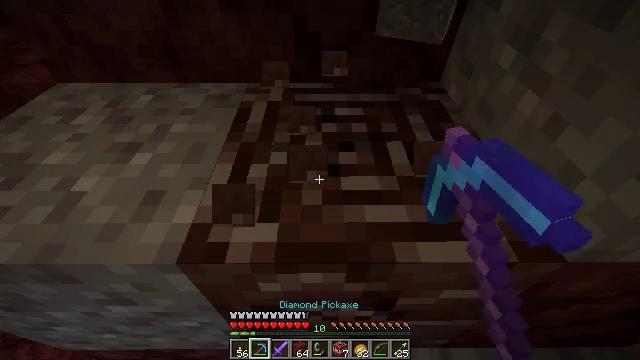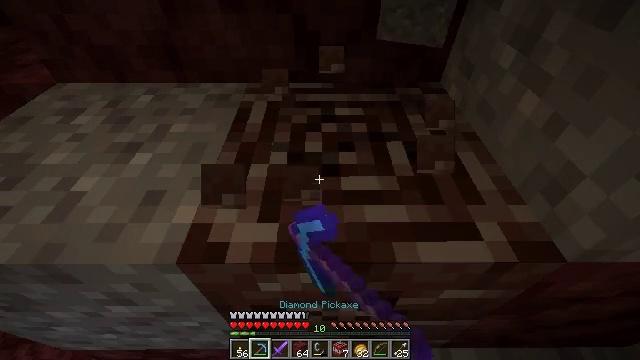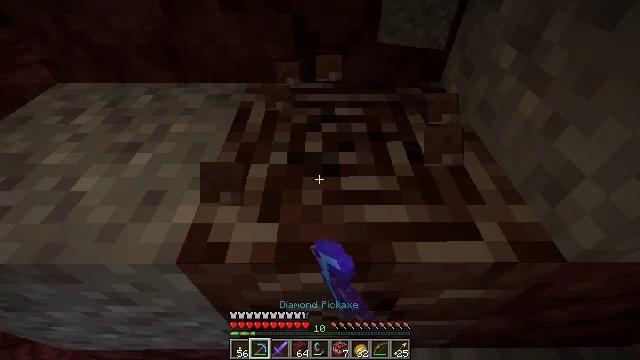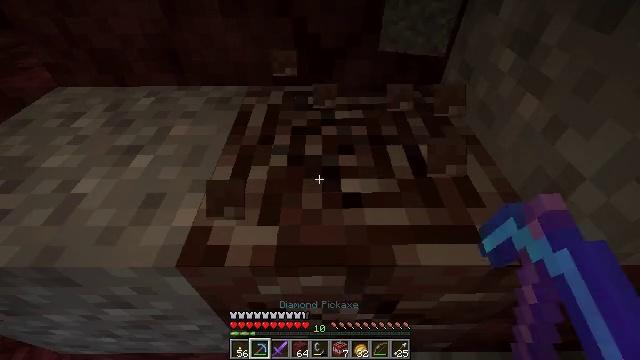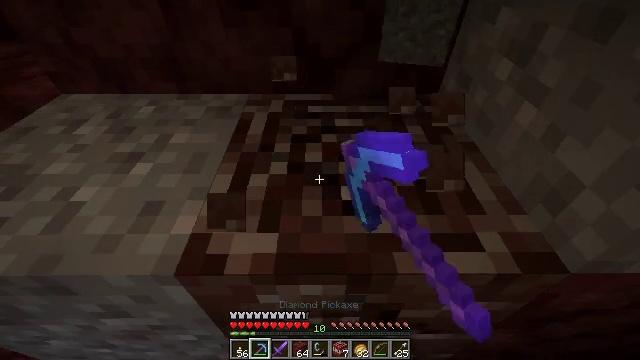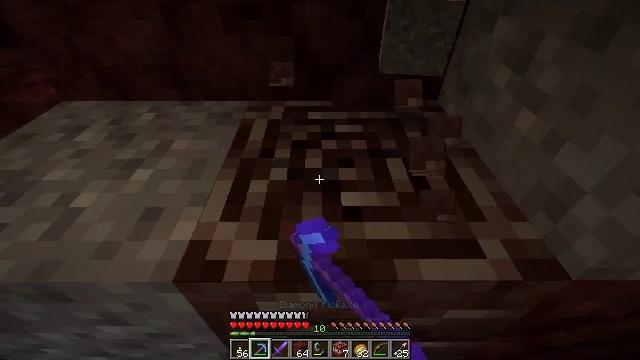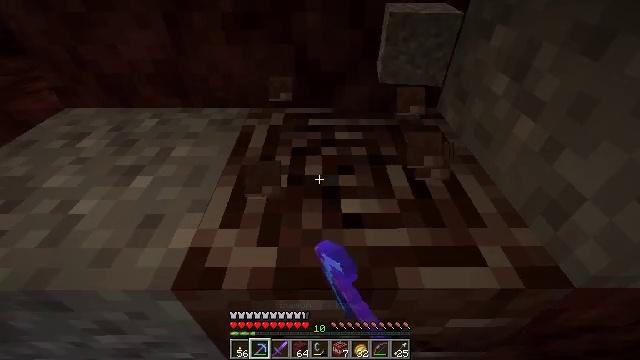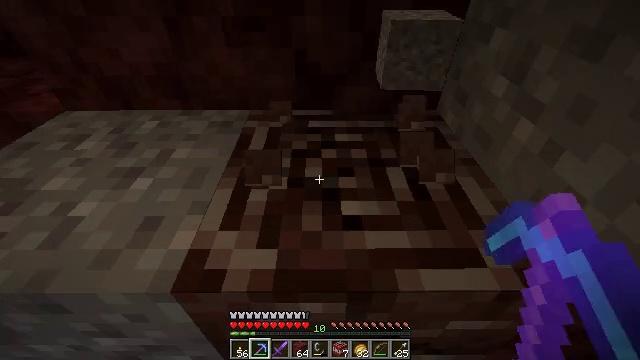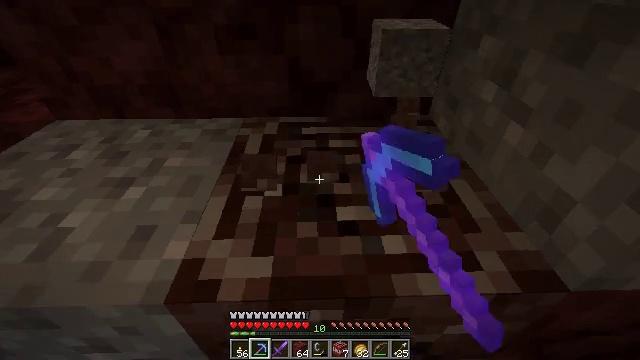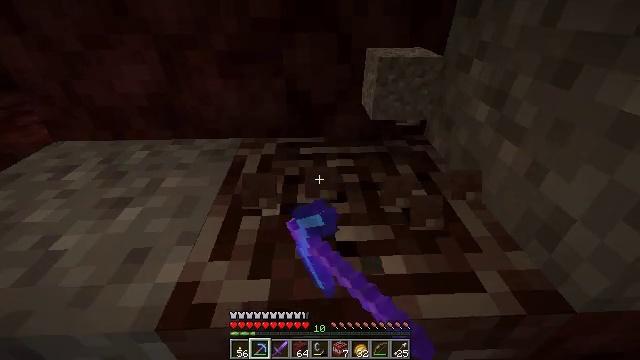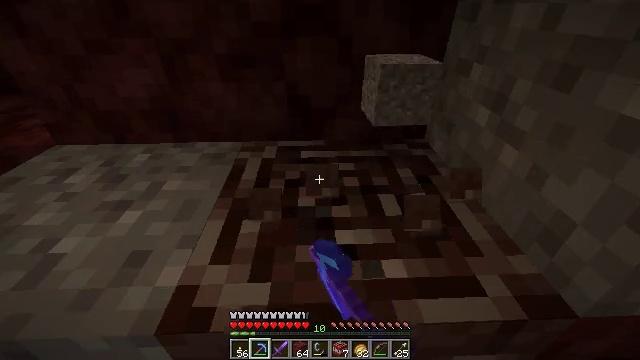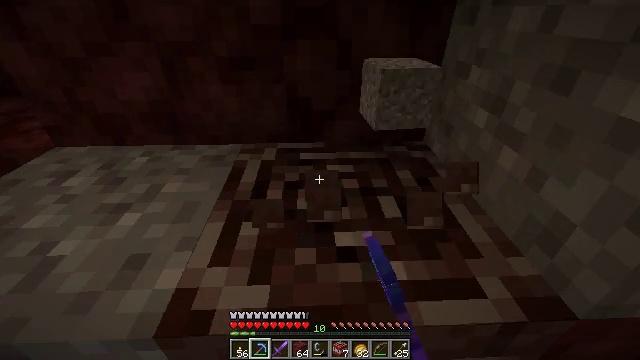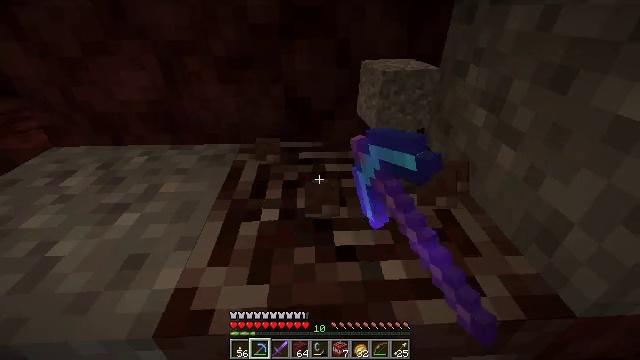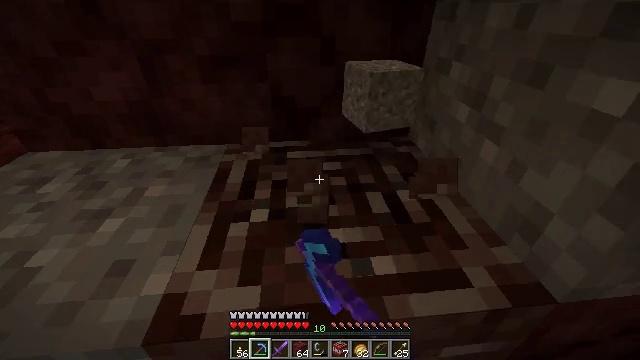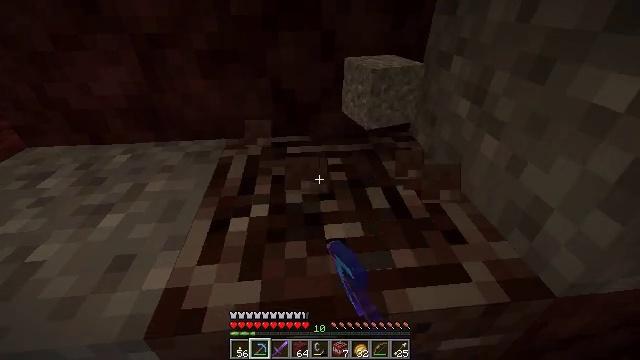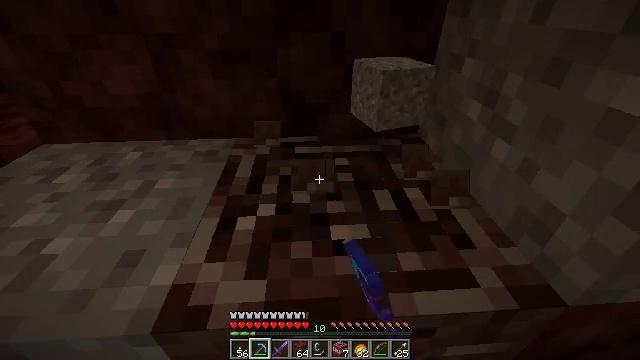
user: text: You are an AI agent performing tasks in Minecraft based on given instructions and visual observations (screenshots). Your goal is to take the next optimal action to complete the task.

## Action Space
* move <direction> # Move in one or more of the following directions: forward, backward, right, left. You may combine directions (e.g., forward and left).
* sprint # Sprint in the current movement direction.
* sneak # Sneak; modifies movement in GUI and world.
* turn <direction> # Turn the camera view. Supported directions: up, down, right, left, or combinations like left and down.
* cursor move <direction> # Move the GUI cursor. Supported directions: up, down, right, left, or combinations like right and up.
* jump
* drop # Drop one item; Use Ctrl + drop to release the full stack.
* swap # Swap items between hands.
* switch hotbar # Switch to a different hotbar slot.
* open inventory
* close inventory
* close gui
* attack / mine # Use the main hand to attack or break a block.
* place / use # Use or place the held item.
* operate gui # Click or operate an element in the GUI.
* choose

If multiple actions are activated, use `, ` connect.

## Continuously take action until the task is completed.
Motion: motion action
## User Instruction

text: Find and extract ancient debris from the Nether.
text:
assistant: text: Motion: attack / mine
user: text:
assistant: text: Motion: attack / mine
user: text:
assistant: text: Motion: attack / mine
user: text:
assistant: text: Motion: turn up, attack / mine
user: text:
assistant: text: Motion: turn up, attack / mine
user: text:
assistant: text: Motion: turn up, attack / mine
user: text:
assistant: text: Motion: attack / mine
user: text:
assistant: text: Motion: turn right and up, attack / mine
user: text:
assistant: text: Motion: turn up, attack / mine
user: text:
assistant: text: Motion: attack / mine
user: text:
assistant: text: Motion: attack / mine
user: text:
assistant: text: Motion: attack / mine
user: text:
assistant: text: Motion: turn right, attack / mine
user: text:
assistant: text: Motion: turn down, attack / mine
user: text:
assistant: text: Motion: turn left, attack / mine
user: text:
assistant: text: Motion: attack / mine
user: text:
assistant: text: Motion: attack / mine
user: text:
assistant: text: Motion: attack / mine
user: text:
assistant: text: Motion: attack / mine
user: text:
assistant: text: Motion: attack / mine
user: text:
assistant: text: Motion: attack / mine
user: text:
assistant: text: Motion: attack / mine
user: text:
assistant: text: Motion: attack / mine
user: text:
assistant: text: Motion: attack / mine
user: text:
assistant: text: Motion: attack / mine
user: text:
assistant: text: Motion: attack / mine
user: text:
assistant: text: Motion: attack / mine
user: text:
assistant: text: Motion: attack / mine
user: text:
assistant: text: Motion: attack / mine
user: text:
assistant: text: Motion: attack / mine